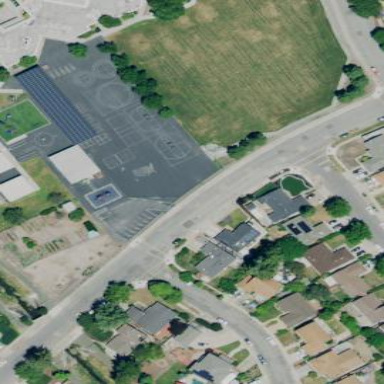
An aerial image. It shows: Asphalt schoolyard.